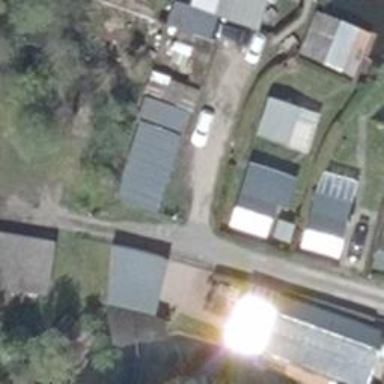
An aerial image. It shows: Living street that serves as alley.